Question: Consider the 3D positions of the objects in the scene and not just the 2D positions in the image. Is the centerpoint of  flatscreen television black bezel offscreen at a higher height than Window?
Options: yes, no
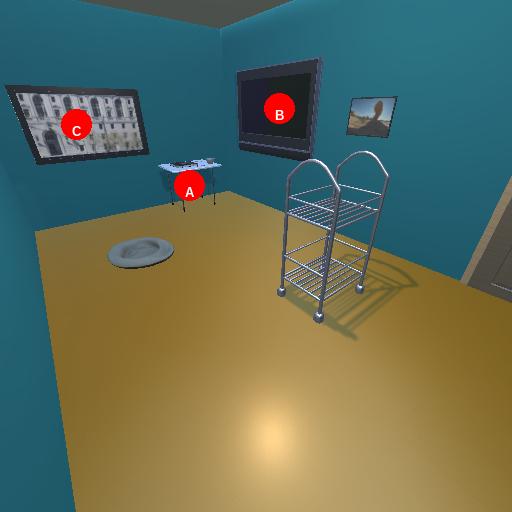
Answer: yes